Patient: sex M, age 68
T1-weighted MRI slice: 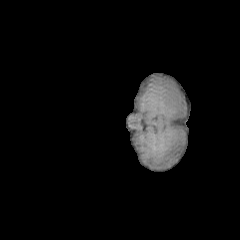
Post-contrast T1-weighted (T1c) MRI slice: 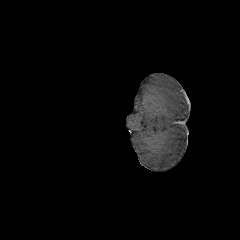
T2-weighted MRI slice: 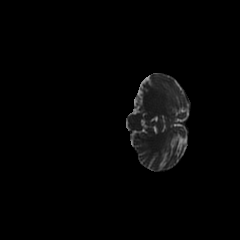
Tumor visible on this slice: no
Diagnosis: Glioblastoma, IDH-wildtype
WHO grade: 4